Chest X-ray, PA view. Patient: 59 years old, sex M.
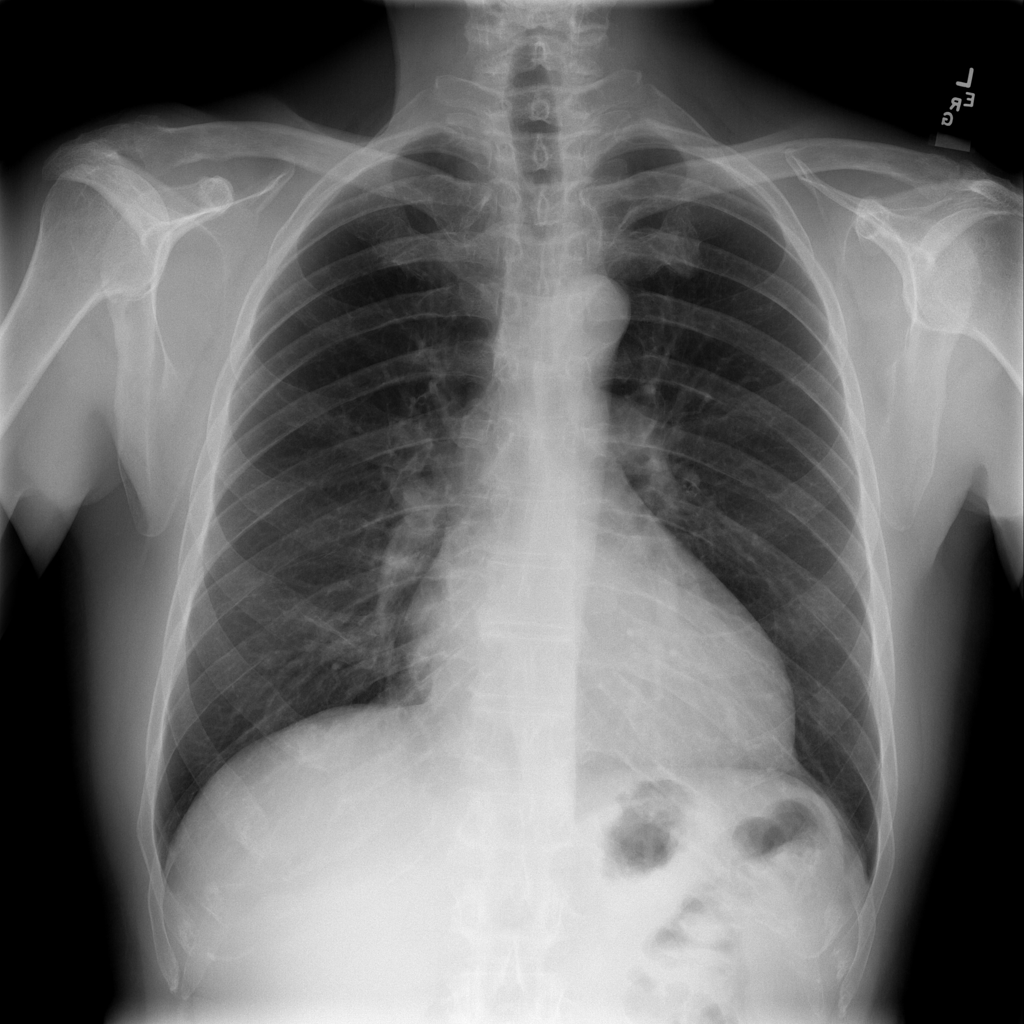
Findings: No Finding